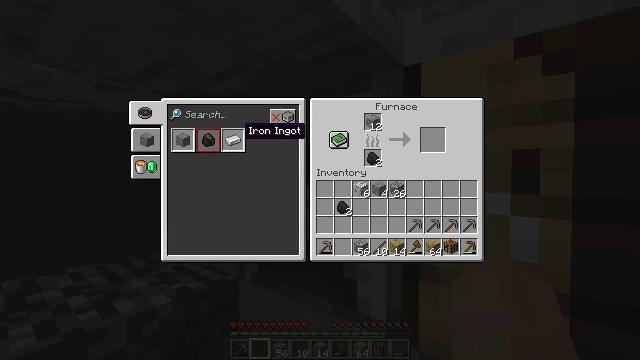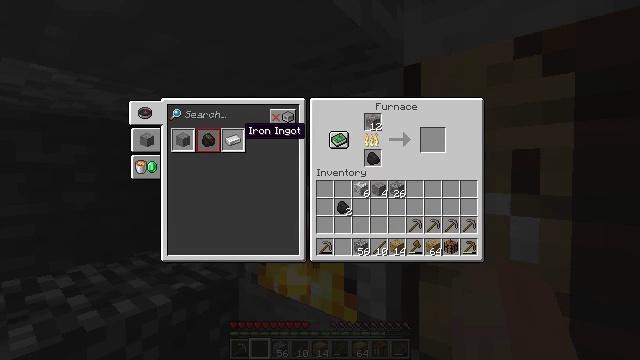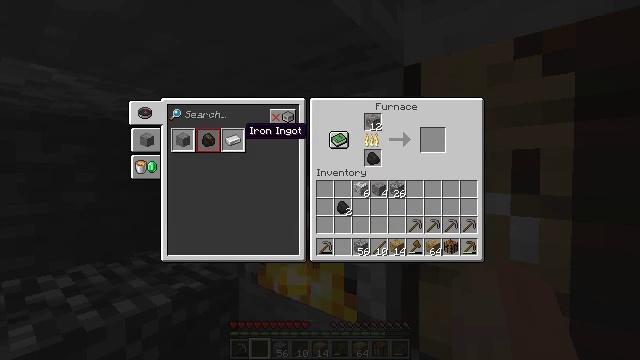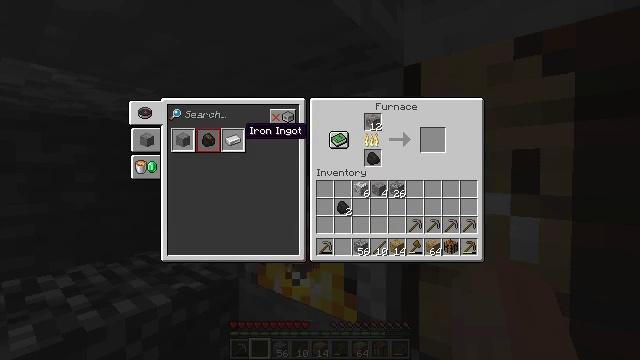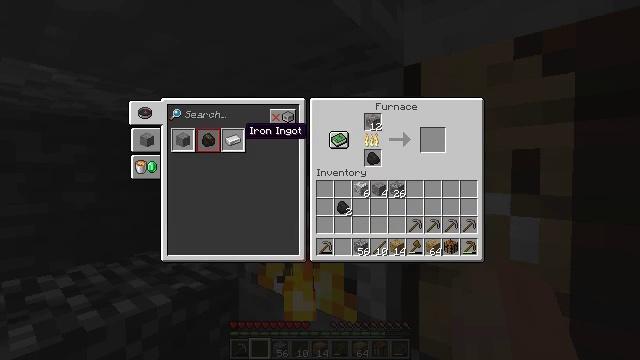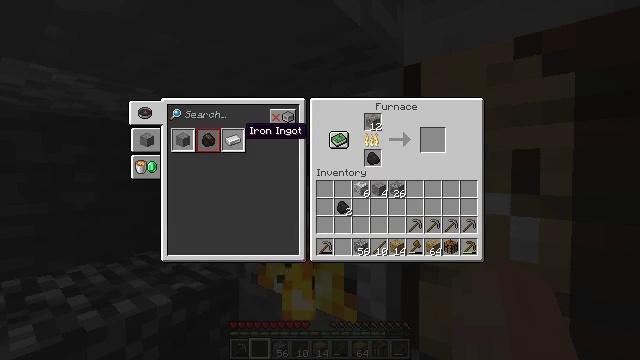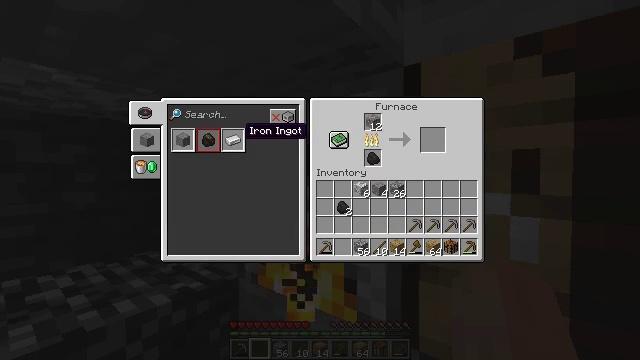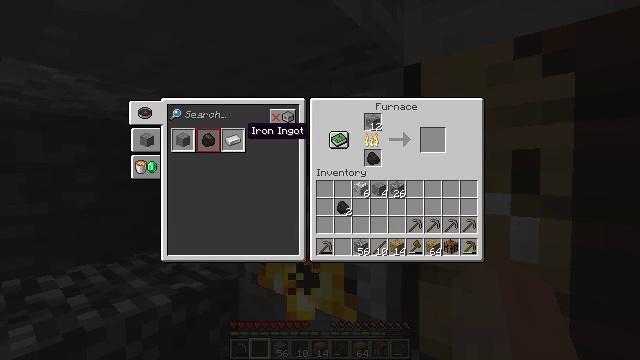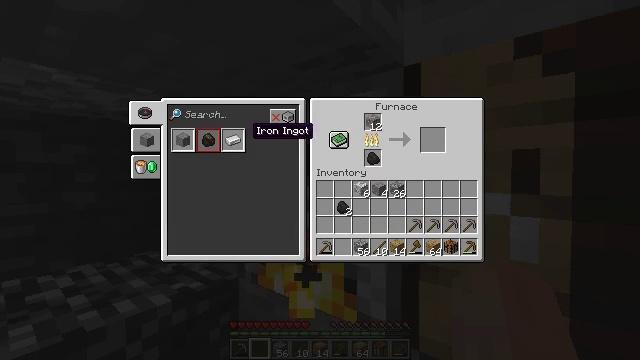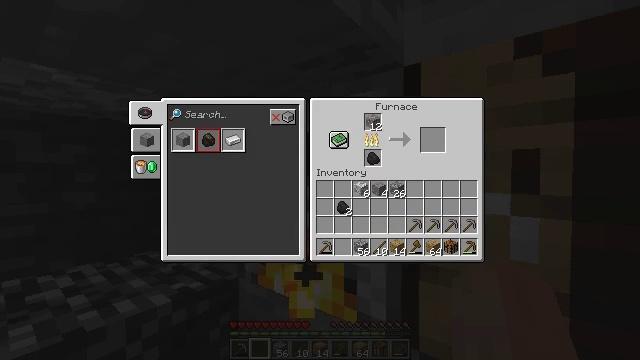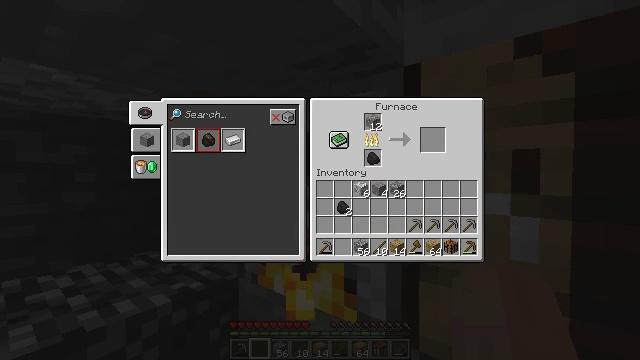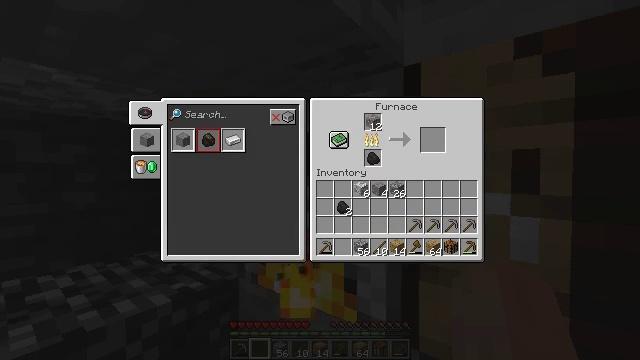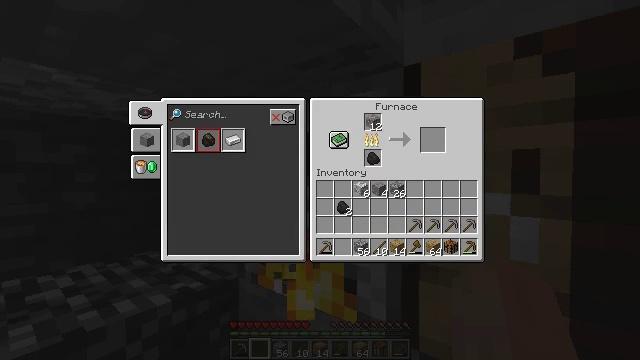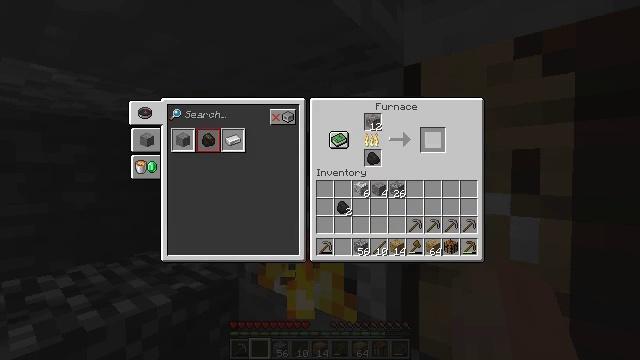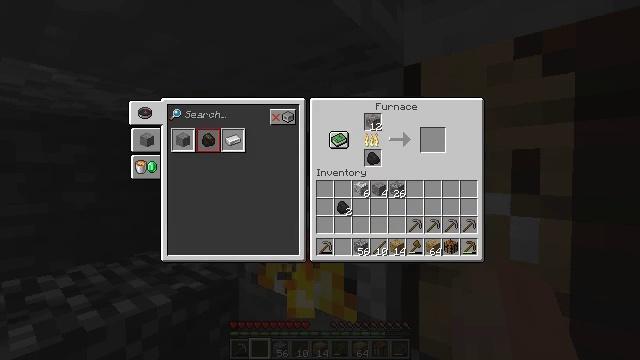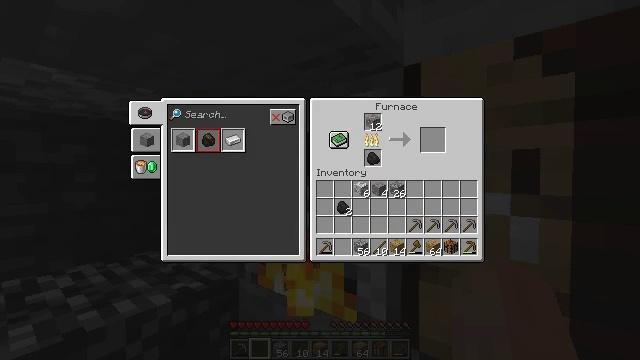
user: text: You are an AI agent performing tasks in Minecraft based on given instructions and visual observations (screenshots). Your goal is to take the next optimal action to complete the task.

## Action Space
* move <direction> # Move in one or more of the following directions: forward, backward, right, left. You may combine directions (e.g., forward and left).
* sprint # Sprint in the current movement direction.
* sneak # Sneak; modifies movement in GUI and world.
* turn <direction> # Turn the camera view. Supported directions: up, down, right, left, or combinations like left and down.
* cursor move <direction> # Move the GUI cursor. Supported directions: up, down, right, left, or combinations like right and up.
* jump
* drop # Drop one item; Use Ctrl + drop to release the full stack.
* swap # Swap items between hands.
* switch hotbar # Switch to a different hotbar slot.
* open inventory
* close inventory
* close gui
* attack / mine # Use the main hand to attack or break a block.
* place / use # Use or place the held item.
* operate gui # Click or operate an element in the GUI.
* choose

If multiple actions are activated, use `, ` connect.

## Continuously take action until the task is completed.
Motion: motion action
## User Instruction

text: Use sticks and coal to craft a torch.
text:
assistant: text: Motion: no_op
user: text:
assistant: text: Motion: no_op
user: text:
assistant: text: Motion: no_op
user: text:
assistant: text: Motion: no_op
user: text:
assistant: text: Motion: no_op
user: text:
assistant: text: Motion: no_op
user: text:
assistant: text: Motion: no_op
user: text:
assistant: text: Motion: no_op
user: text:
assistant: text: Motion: no_op
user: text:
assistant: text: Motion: cursor move right
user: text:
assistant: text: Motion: cursor move right
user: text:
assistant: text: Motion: cursor move right
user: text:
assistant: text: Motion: cursor move right
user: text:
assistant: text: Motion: cursor move right
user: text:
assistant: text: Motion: no_op
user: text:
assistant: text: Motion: no_op
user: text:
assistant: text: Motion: no_op
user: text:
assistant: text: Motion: no_op
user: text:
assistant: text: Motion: no_op
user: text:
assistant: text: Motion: cursor move left
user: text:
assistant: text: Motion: cursor move left
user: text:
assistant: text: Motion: no_op
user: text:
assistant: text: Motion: no_op
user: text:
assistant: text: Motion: no_op
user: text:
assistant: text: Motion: no_op
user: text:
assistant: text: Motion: no_op
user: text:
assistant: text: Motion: no_op
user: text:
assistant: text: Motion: no_op
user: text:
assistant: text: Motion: no_op
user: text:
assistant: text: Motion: cursor move down